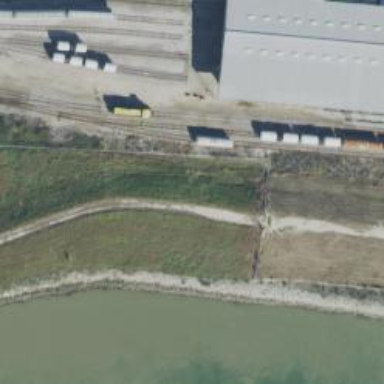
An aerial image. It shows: Railway yard used for servicing trains.